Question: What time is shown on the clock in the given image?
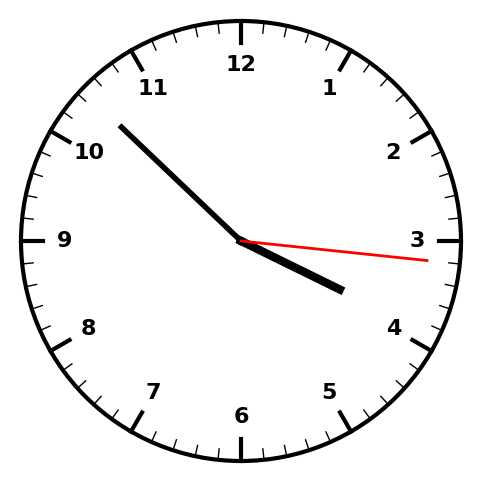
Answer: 03:52:16